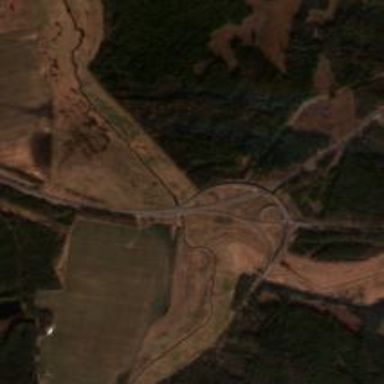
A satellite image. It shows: Motorway junction.